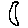
Label: moon